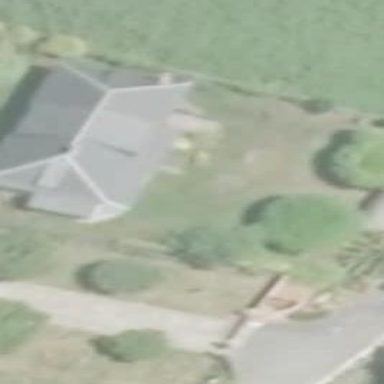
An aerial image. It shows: Simple house.